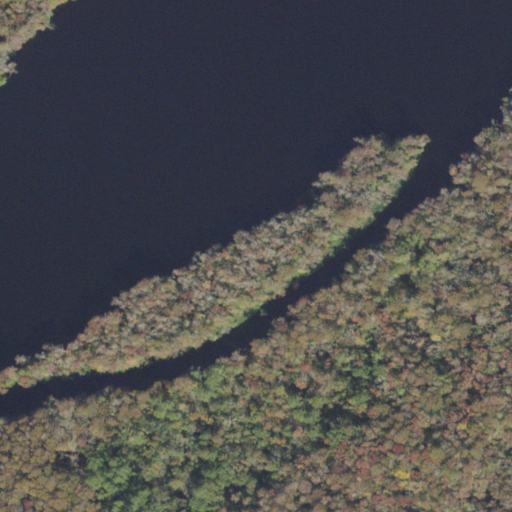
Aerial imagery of island in Florida named Little Turkey Island containing open water, woody wetlands, herbaceous wetlands, and evergreen forest